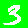
Digit: 3